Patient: sex F, age 69
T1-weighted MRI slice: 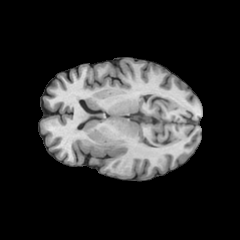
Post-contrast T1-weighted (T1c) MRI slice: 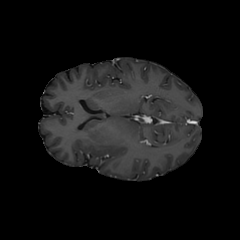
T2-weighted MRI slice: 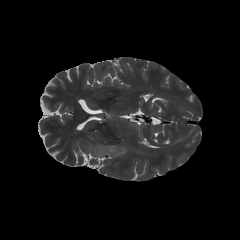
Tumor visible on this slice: yes
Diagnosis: Astrocytoma, IDH-wildtype
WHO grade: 2